Question: Given the following:

<URL>
'''
<ul>
<li>Item</li>
<li>Item</li>
<li>Item</li>
....
</ul>
'''
How can you handle the 2nd column, where on window resize, any items that are not visible show a "X more" where X is the # of items overflowed?
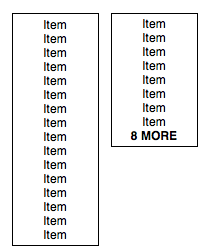
Answer: here you go: <URL>
'''
var ulHeight=$('ul').height();
var liHeight=$('li').height();
var elementsVisible=ulHeight/liHeight;
var elementsHidden=Math.ceil($('li').length-elementsVisible);
$('#showMore').html(elementsHidden+' MORE');
$('#showMore').click(function(){
$(this).hide();
$('ul').animate({height:'+='+(elementsHidden*liHeight)+'px'},500);
});
'''
what this code actually does is that it calculates the height of a single li, then divides the ul height by the li height to see how many lis are being shown right now, then it minuses the number of the shown elements from the whole number of lis. so we get the total number of hidden elements.